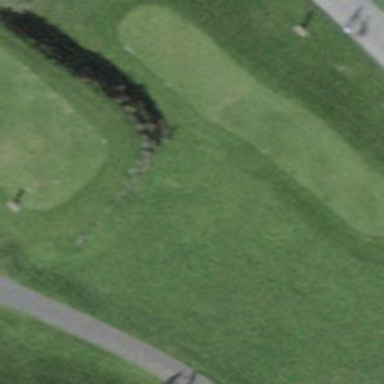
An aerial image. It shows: Grass area designated as golf tee.